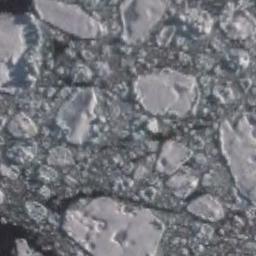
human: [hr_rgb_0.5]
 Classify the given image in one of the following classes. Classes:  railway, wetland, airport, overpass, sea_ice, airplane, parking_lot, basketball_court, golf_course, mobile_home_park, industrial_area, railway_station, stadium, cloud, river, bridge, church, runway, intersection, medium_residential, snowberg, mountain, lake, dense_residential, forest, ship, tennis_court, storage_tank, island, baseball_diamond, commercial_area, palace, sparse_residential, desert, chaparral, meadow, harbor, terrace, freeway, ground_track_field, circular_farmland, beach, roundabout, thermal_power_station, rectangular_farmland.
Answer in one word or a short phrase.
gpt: sea_ice